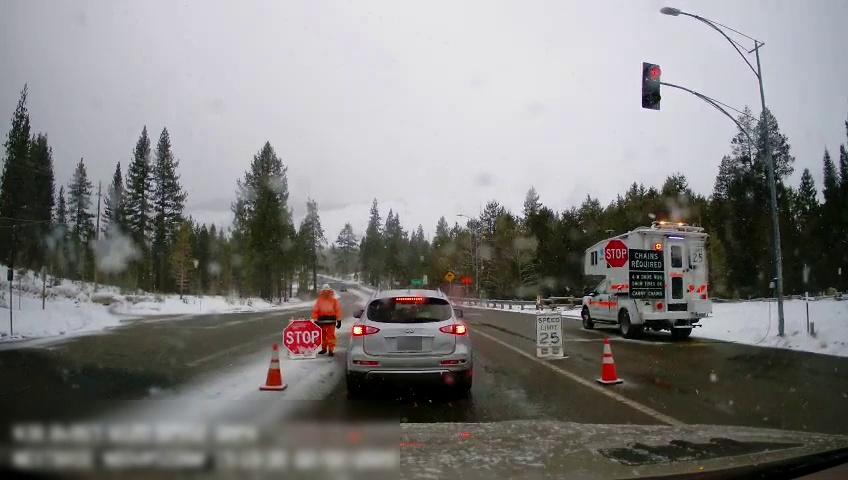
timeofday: Day
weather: Snowy
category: Drivable Space
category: Vehicles | Truck
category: Vehicles | SUV
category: Pedestrians
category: Lanes | Alternate Lane
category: Traffic | Lights
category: Traffic | Signs
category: Traffic | Signs
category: Traffic | Signs
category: Traffic | Signs
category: Traffic | Signs
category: Traffic | Signs
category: Traffic | Signs
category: Traffic | Signs
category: Traffic | Signs